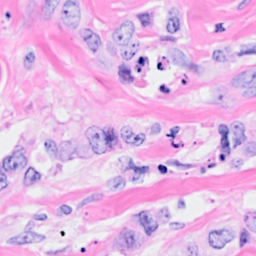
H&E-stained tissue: Breast